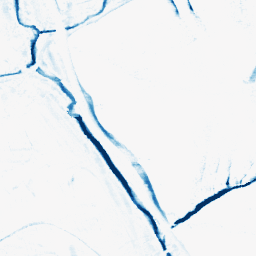
Category: morphological
Decomposition family: morphological_rect
Decomposition parameters: operation: closing
width: 10
height: 5
Upsampling method: bspline
Upsampling parameters: scale: 4
Upsampling scale: 4